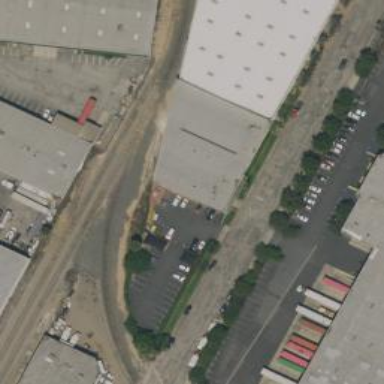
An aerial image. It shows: Warehouse.